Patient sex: M
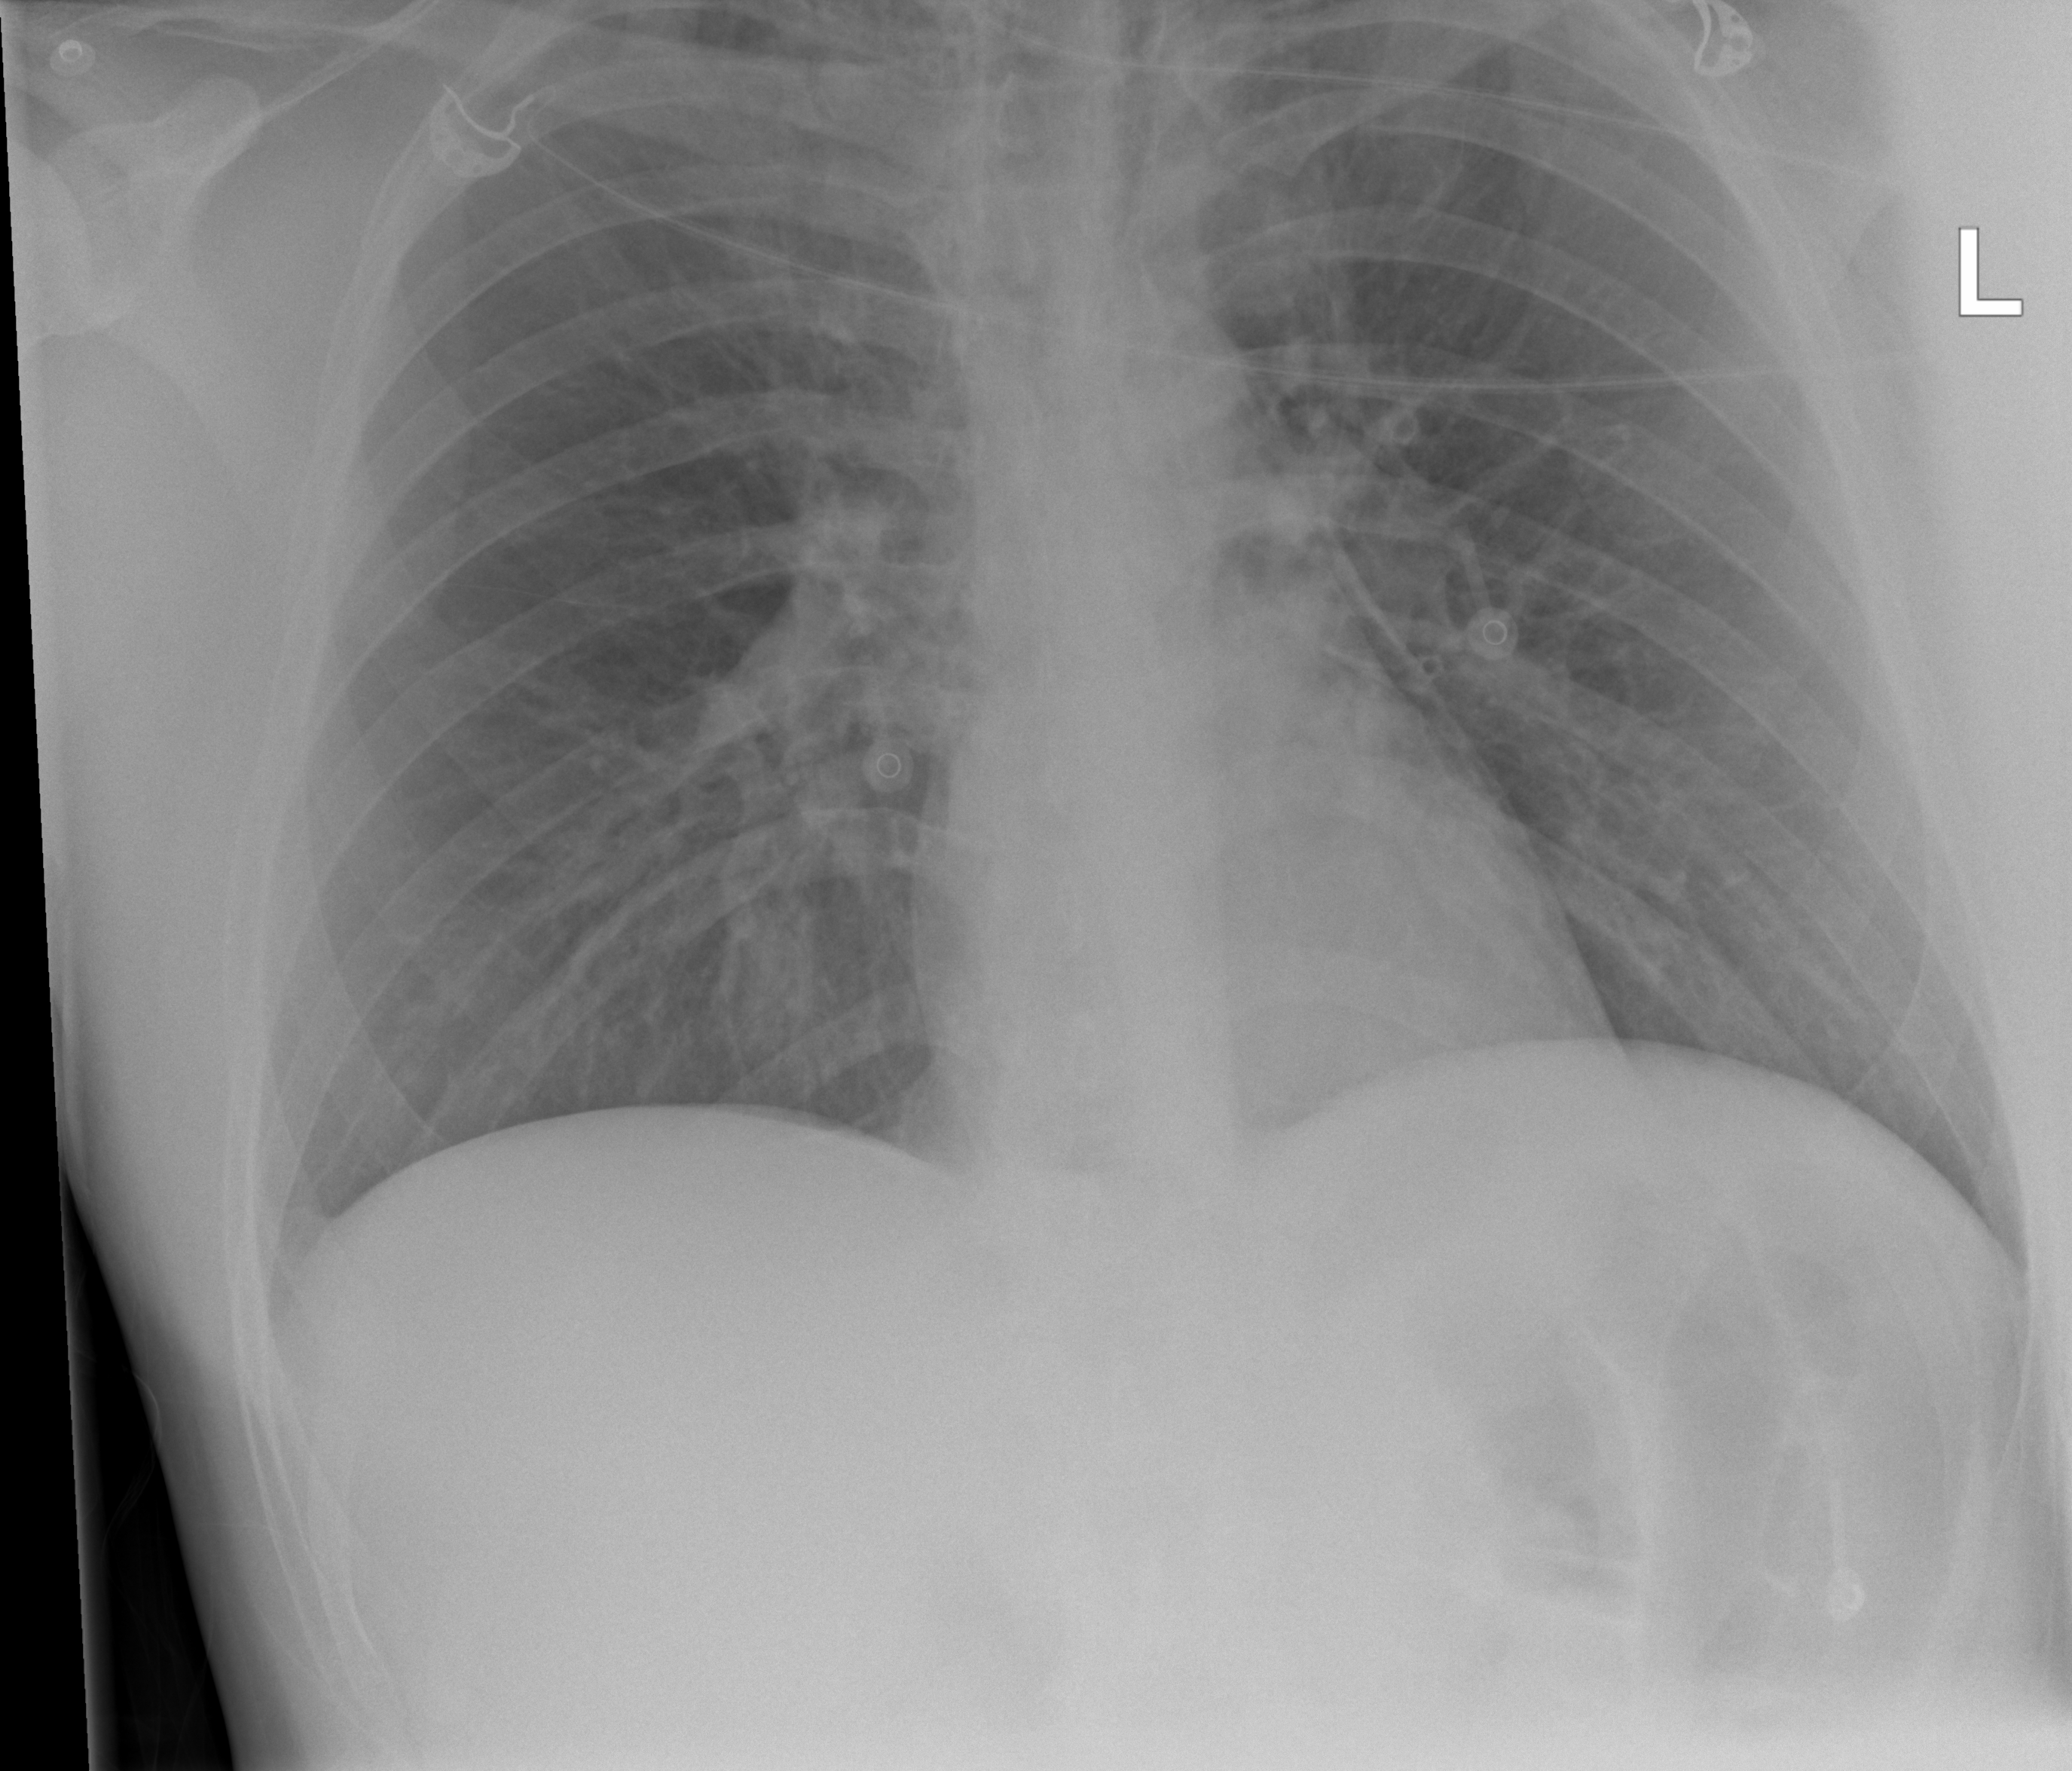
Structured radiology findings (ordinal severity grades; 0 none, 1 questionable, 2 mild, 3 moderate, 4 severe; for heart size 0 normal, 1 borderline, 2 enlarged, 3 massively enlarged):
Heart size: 1
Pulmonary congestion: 3
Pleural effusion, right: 0
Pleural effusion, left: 0
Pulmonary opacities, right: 1
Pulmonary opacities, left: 1
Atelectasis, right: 0
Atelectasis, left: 0